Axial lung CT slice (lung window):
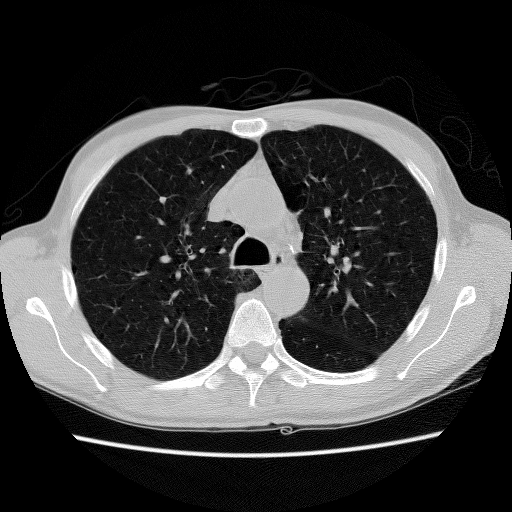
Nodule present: no